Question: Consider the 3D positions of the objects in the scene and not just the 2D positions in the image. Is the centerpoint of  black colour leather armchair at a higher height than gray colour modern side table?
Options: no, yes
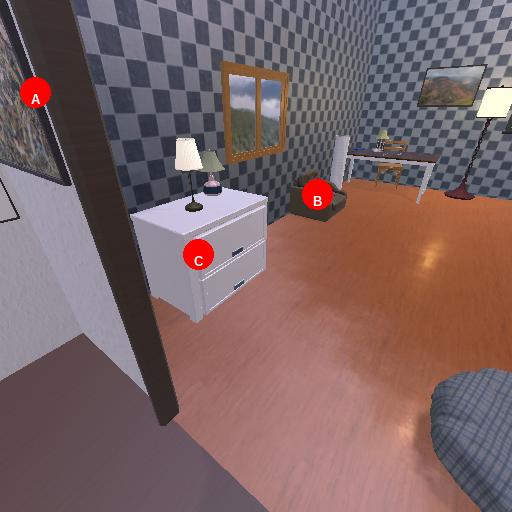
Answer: no